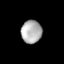
Tissue: lung
Cell type: Endothelial cells
Senescence score: 0.587
Nuclear area (px): 466
Mean DAPI intensity: 174.425